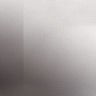
Metastatic tissue present: no